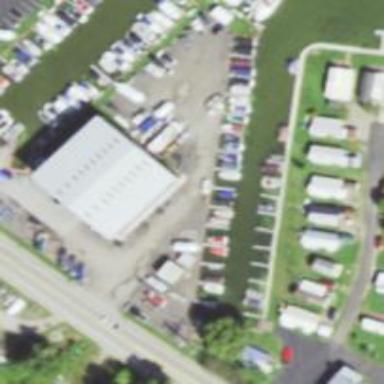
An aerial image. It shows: Boatyard located near waterway.